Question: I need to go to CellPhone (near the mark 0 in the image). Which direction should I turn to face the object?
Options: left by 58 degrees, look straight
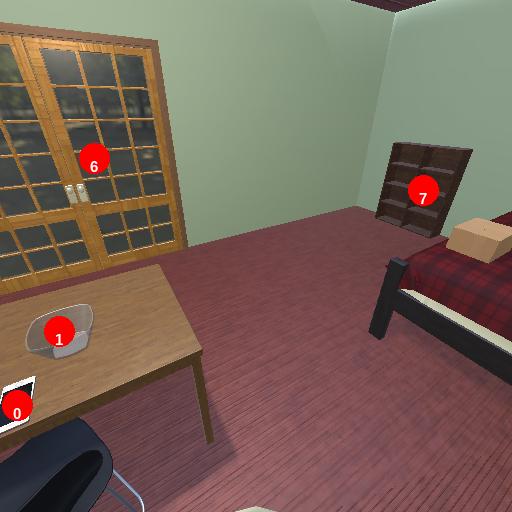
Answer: left by 58 degrees